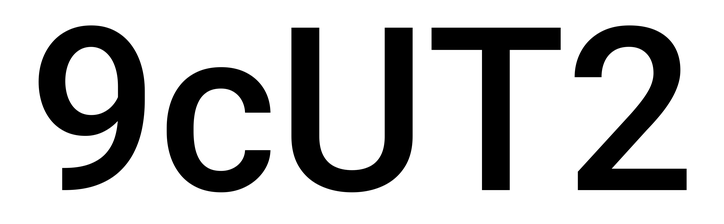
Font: Roboto_Medium